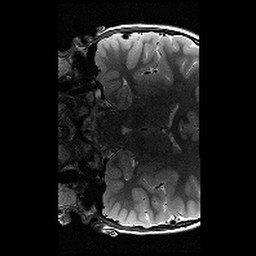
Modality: T2w
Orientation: coronal
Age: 9
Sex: female
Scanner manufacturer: siemens
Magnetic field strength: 3 T
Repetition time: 9.23 s
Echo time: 0.067 s